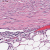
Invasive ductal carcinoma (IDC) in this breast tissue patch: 0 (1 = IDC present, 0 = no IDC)